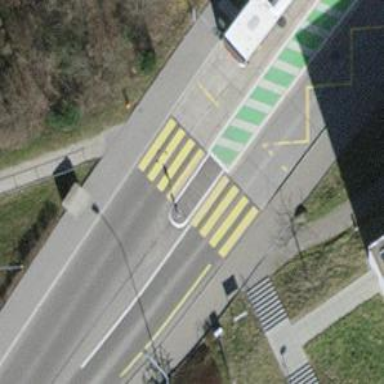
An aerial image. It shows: Marked crossing with zebra crossing island.